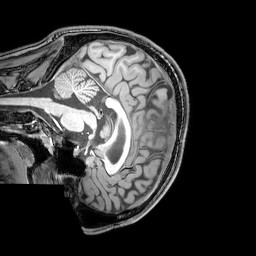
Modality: T1w
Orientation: sagittal
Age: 20
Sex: male
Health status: healthy
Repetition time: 0.081 s
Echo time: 0.037 s